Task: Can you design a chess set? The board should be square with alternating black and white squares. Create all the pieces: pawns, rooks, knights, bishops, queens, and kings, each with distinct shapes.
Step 636:
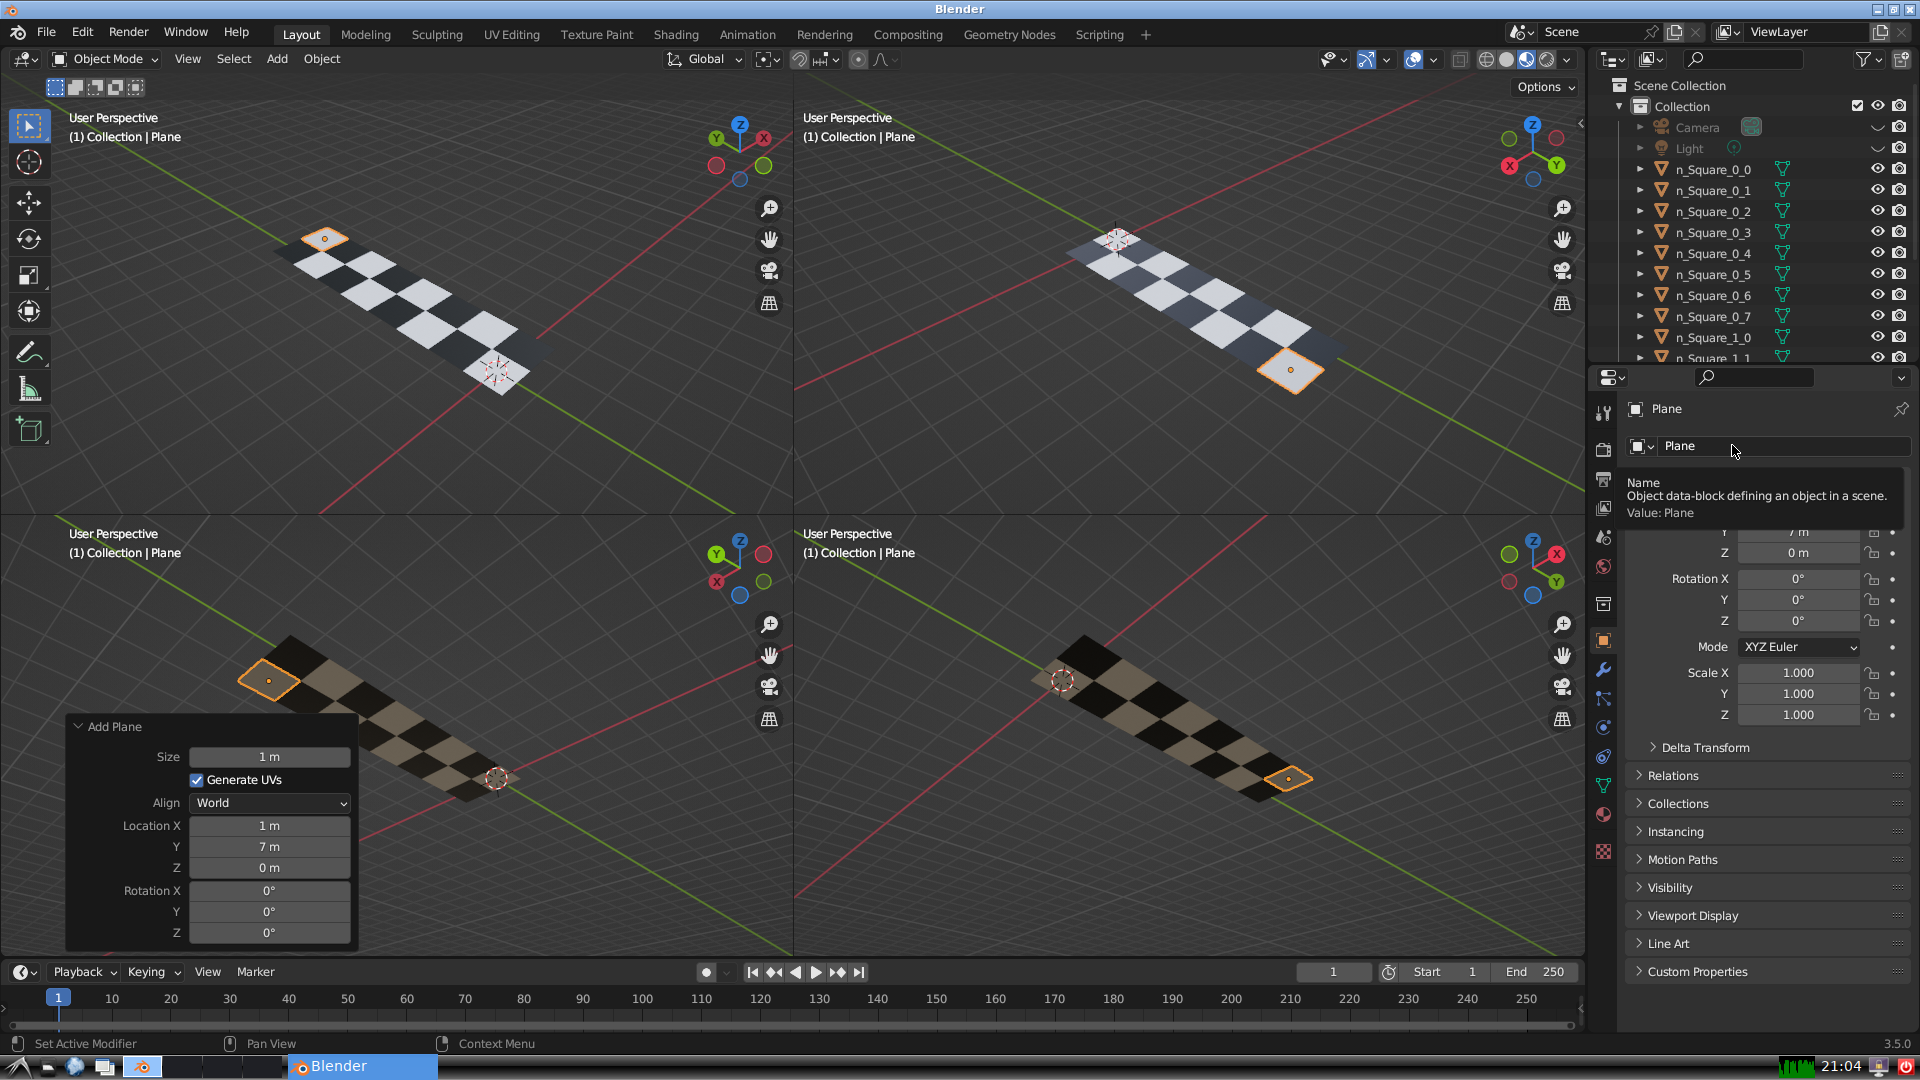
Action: click: no